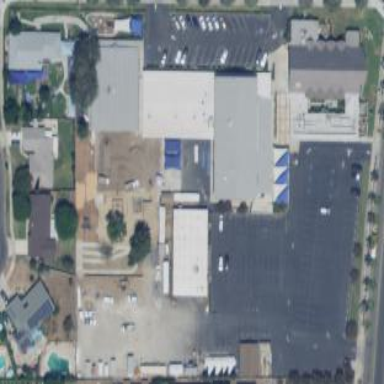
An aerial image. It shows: Kindergarten.